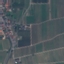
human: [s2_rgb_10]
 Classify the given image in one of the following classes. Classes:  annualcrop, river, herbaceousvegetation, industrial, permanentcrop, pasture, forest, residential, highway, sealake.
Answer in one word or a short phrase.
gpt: PermanentCrop